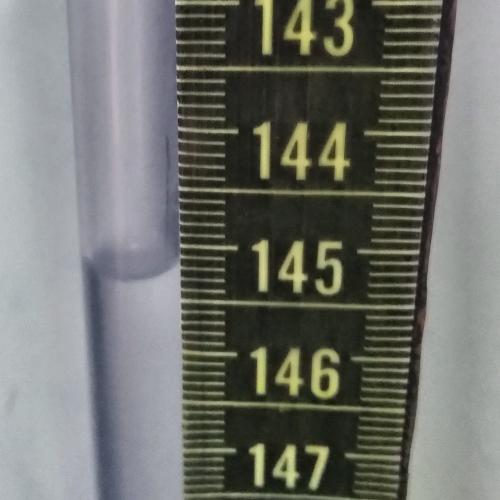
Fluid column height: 145.2 cm